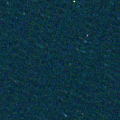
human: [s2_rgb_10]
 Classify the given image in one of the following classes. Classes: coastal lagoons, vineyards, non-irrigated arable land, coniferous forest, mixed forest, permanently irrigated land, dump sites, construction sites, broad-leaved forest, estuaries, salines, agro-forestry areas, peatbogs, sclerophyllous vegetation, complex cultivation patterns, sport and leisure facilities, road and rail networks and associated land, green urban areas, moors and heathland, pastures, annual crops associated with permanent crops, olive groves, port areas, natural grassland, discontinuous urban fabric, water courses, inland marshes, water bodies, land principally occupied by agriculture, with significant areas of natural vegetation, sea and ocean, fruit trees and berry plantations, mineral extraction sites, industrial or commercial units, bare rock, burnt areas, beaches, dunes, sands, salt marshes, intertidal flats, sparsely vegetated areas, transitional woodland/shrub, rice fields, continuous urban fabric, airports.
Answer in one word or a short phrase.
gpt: sea and ocean